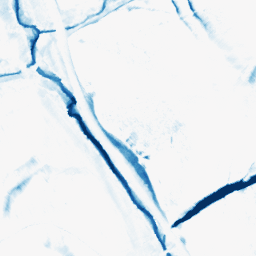
Category: morphological
Decomposition family: morphological_diamond
Decomposition parameters: operation: closing
radius: 10
Upsampling method: bspline
Upsampling parameters: scale: 8
Upsampling scale: 8